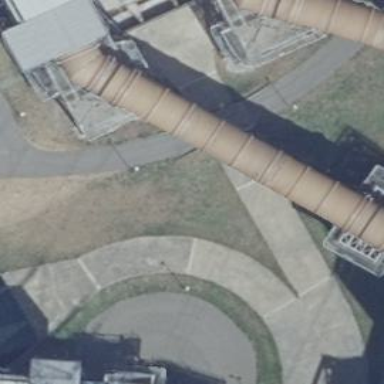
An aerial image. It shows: Culvert tunnel for draining water.